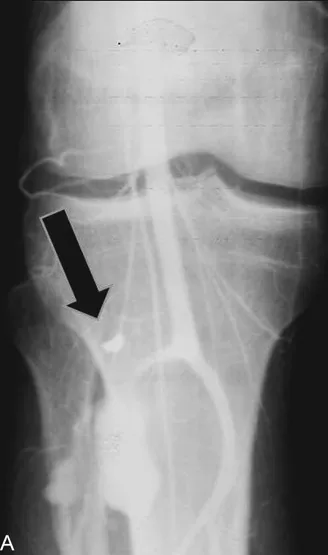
A
,
B
) 0, AP and lateral femoral artery angiography show the pseudoaneurysm arising from proximal anterior tibial artery in popliteal region (black arrow head). The tibioperoneal trunk is patent (white arrow head). The posterior tibial artery (black arrow) is demonstrated where peroneal artery (white arrow seems to be narrow probably because of the compressive effect of the pseudoaneurysm. A small missile fragment is demonstrated in both views (short black arrows).
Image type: radiology (x_ray)